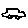
Label: car